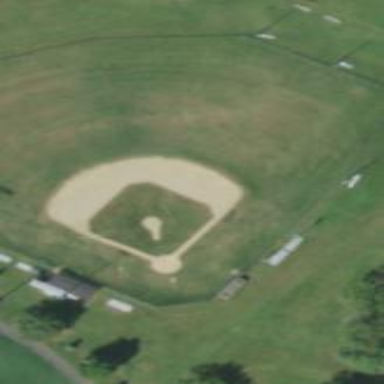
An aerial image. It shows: Baseball pitch for leisure land.